Question: I have method for textfield animation which is running on after resignfirsrresponder i want that method also be called when user presses down arrow of the ipad which hides keyboard any idea how to do this. thanks.
I have added screenshots the button beside ABC text button i when we press that button normally keyboards hides i want to call animation on that button click.
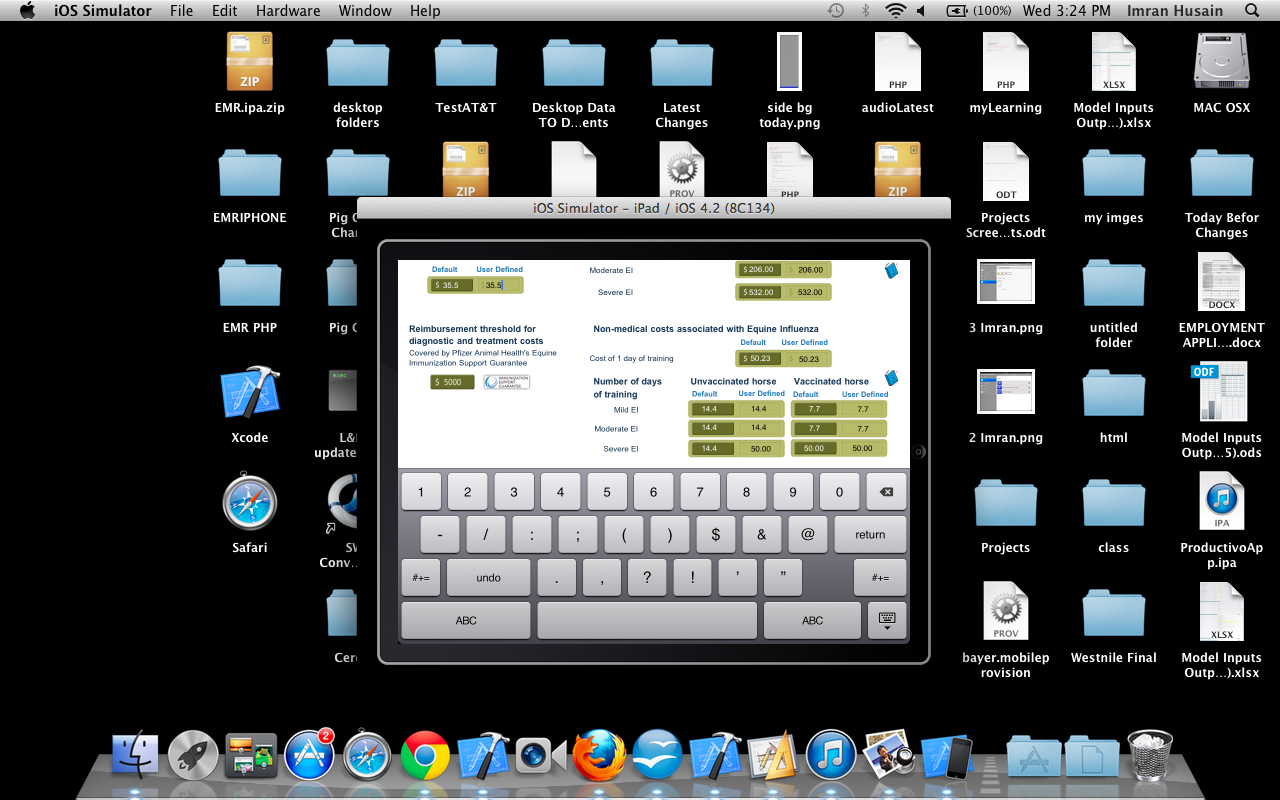
Answer: For Ipad down arrow key You can use notification
'''
[[NSNotificationCenter defaultCenter] addObserver:self
selector:@selector(keyboardWillHide)
name:UIKeyboardWillHideNotification
object:nil];
-(void)keyboardWillHide
{
//call when key board hides
}
'''